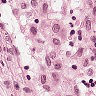
Metastatic tissue present: no